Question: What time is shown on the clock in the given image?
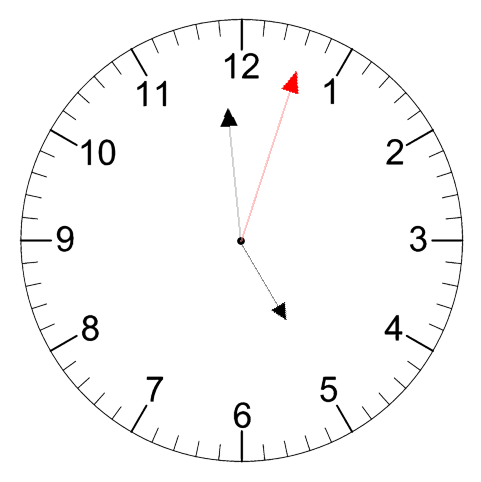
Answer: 04:59:03